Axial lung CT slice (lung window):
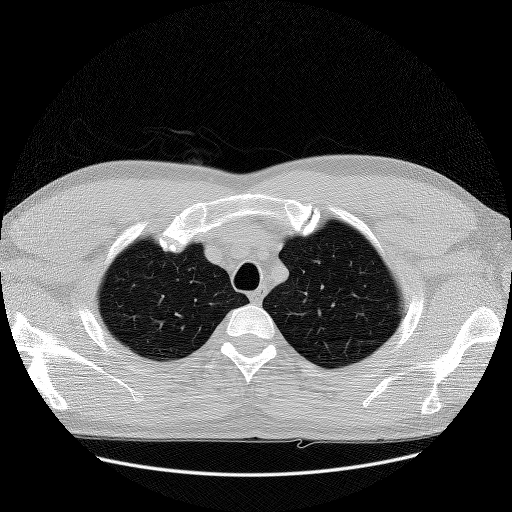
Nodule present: no